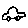
Label: car